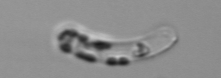
Label: Guinardia_striata